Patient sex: F
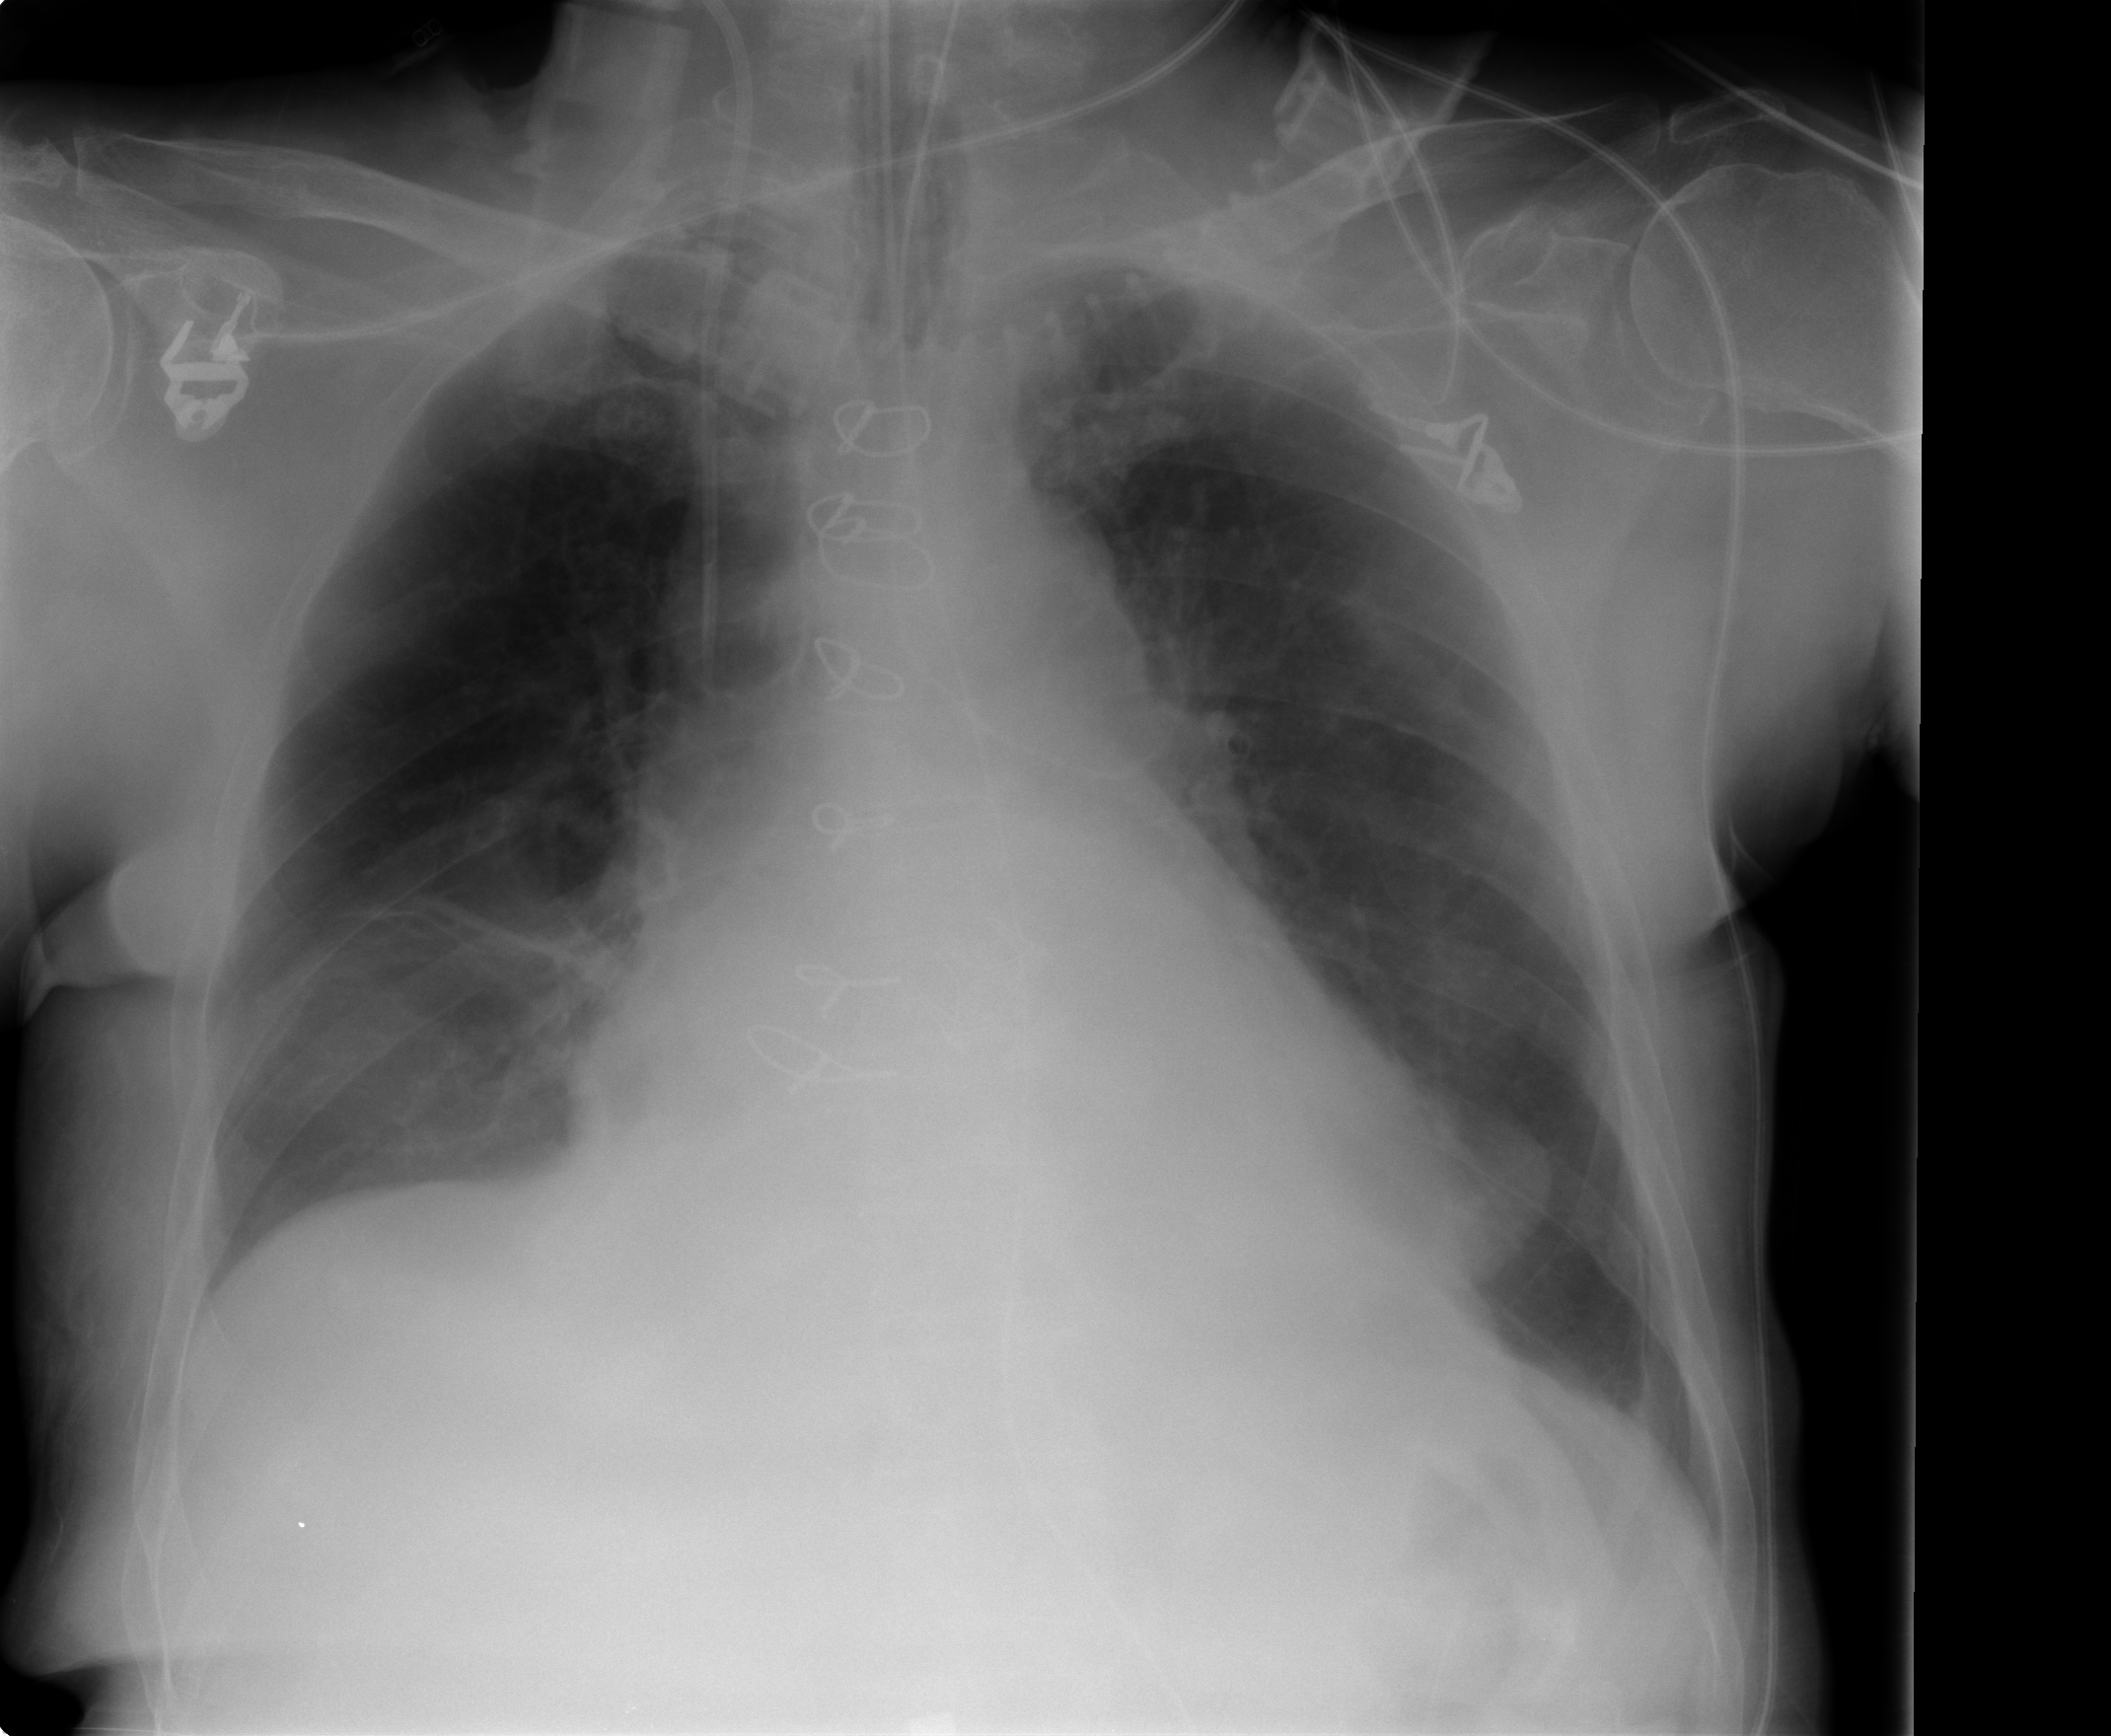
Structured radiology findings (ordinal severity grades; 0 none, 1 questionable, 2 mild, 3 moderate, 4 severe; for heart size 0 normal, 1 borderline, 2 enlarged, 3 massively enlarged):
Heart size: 2
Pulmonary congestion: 0
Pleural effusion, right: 0
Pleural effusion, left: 0
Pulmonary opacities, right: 1
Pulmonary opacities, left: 0
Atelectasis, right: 1
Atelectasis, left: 2